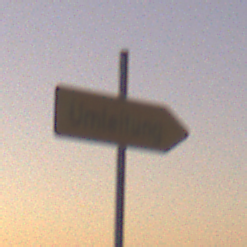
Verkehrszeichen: UmleitungswegweiserRechtsweisend
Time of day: Dawn
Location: Outdoor (RoadRail)
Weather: Clear
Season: NotSpecified
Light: Natural